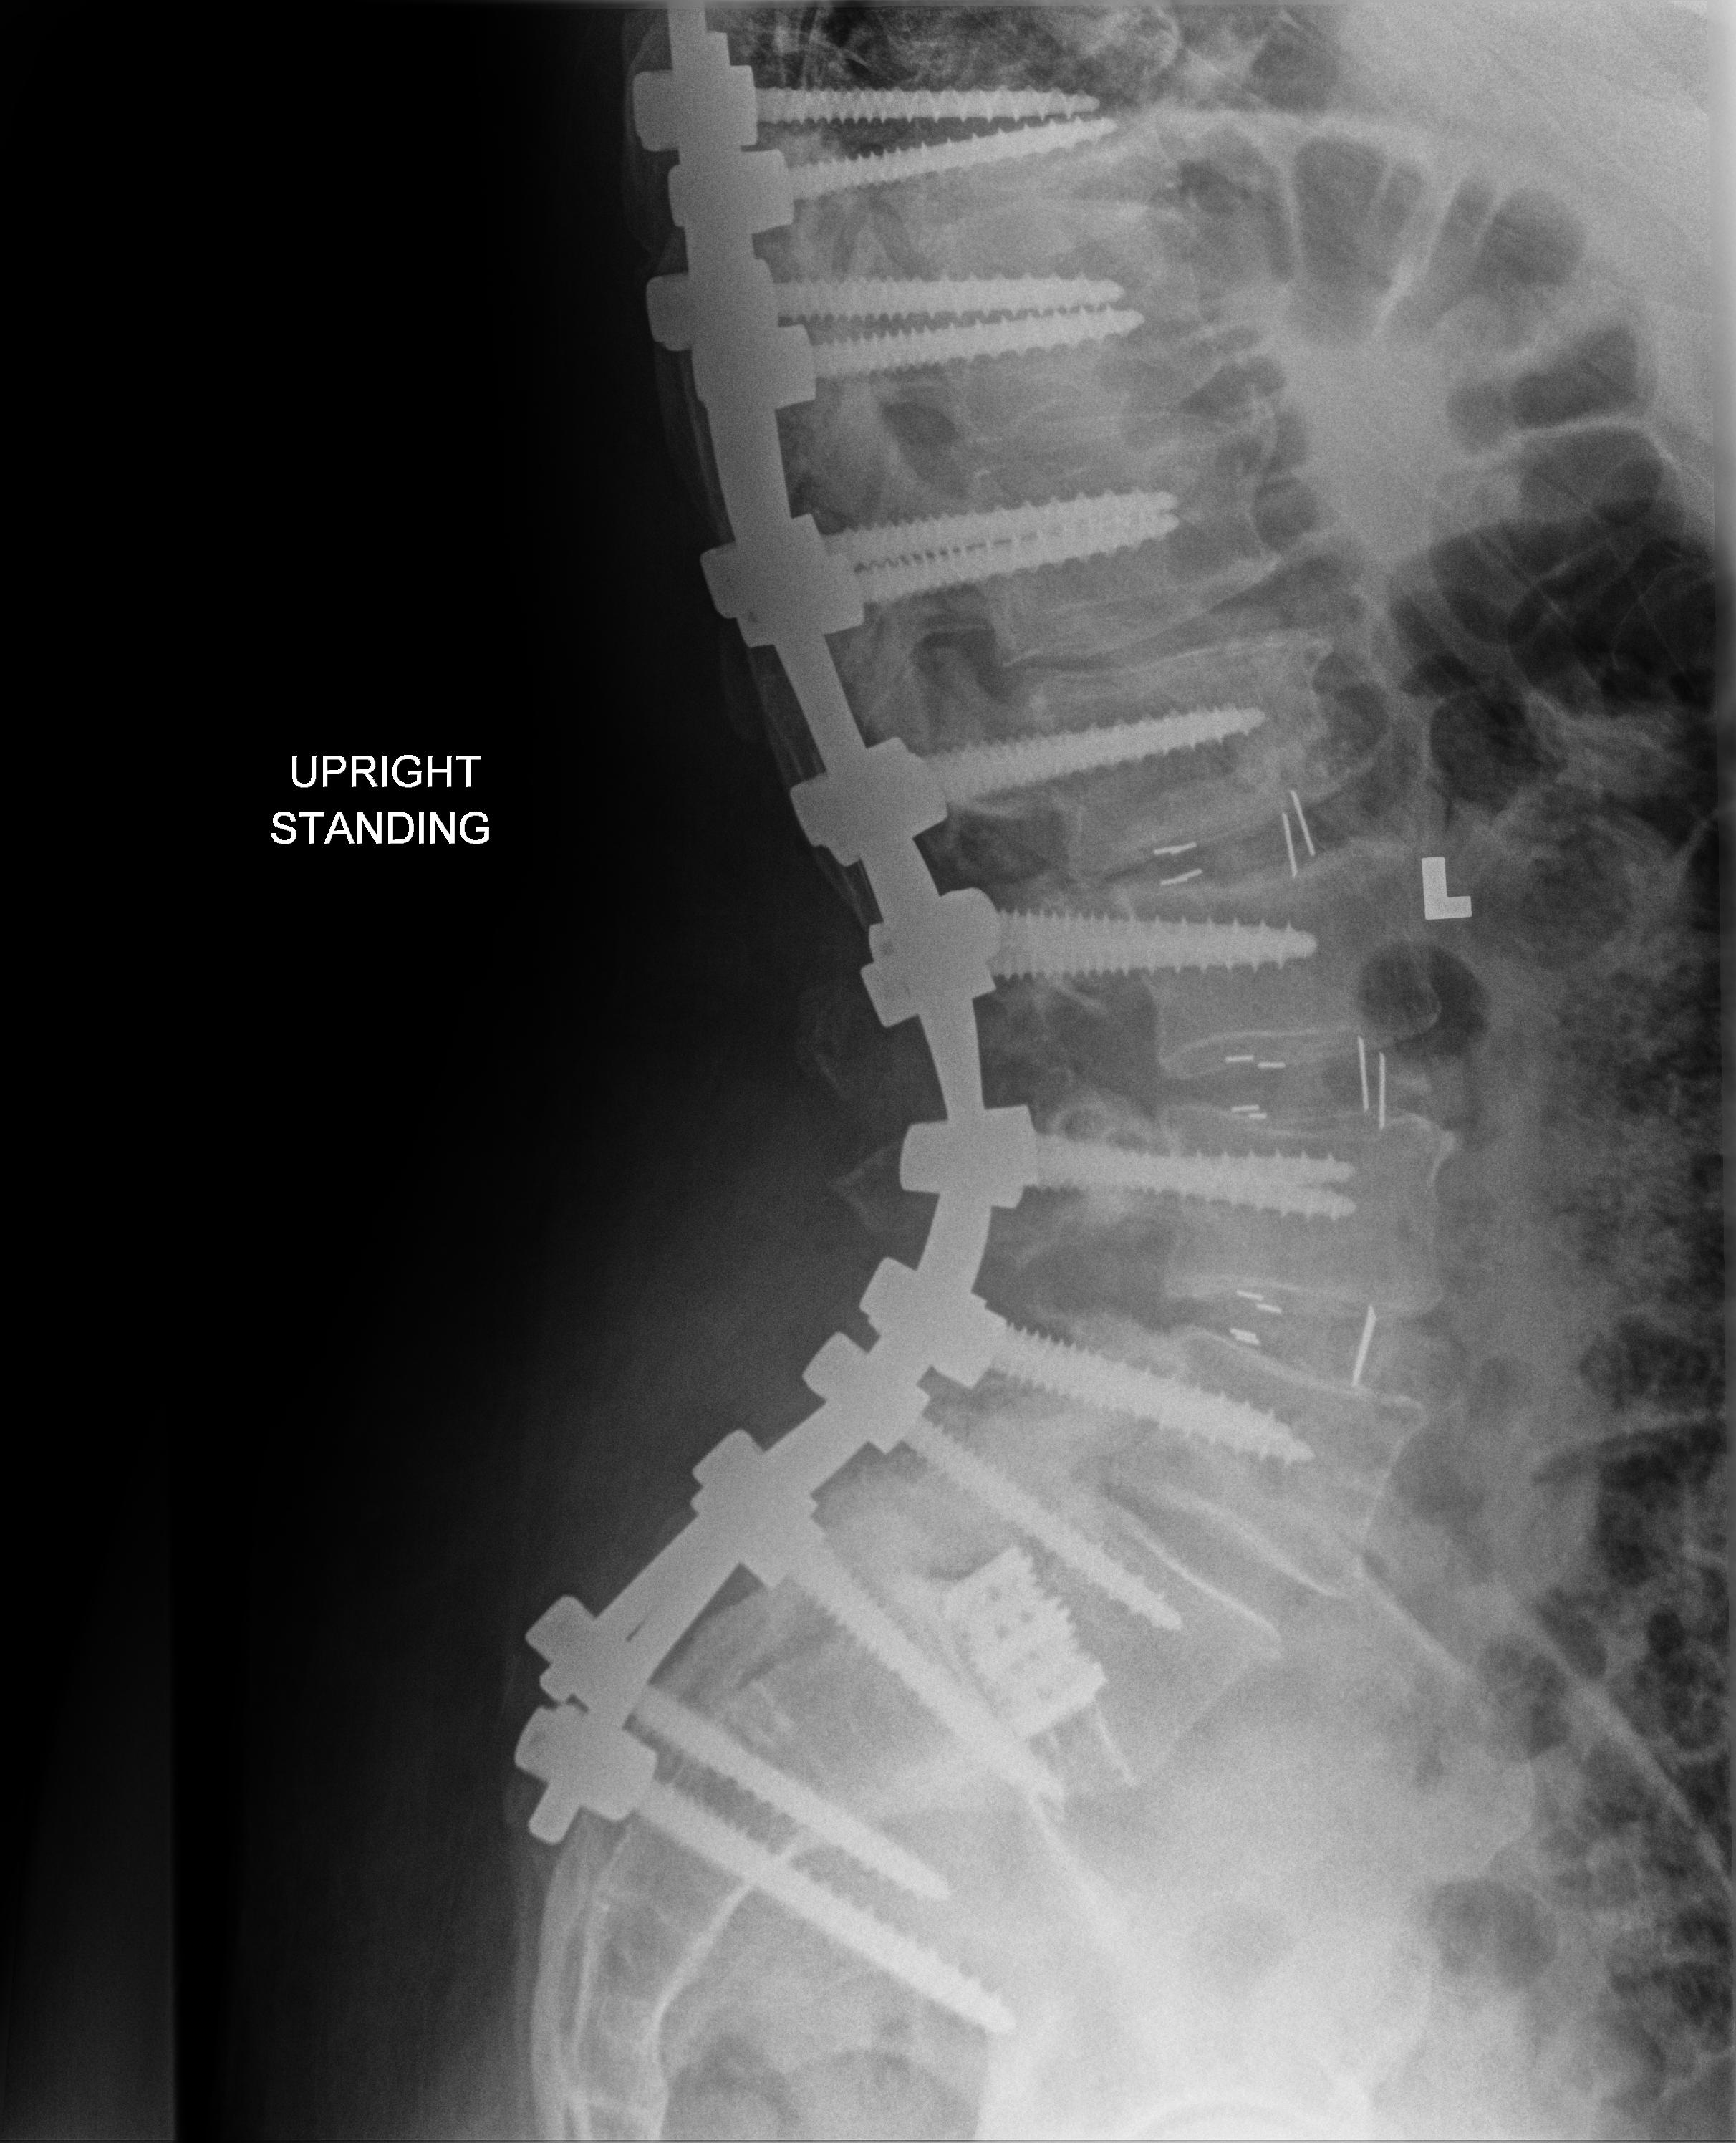
View: LATERAL
Implant manufacturer: medtronic solera